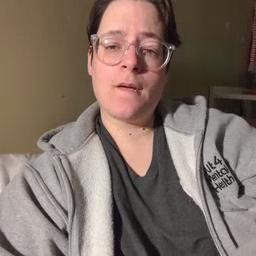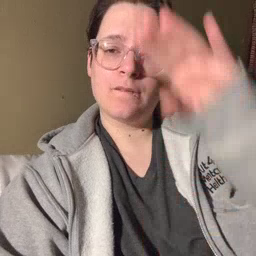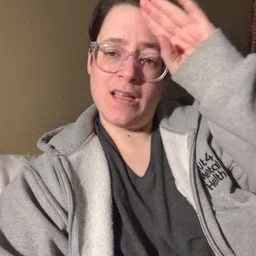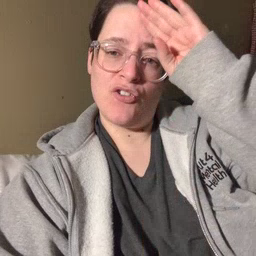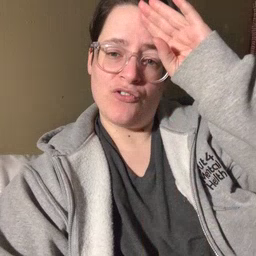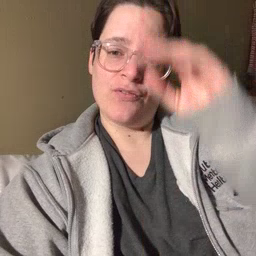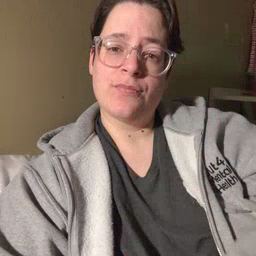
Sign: fireman